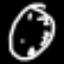
Label: clock